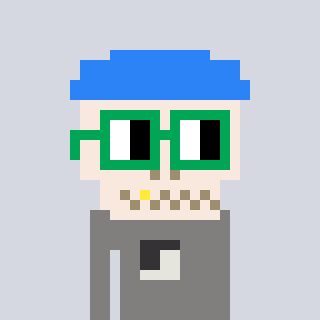
a pixel art character with square green glasses, a skeleton-hat-shaped head and a bluegrey-colored body on a cool background